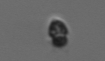
Label: Heterocapsa_rotundata